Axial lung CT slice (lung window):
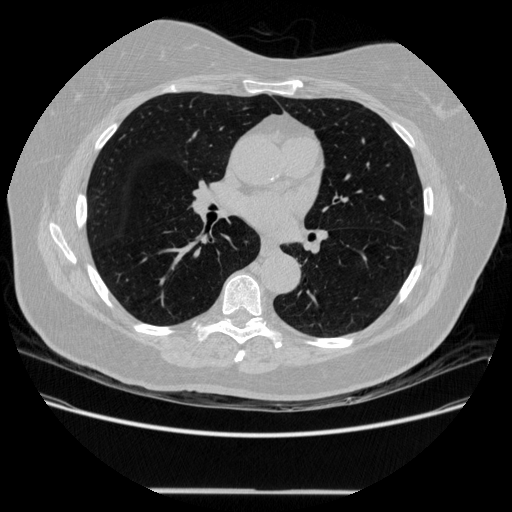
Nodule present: no